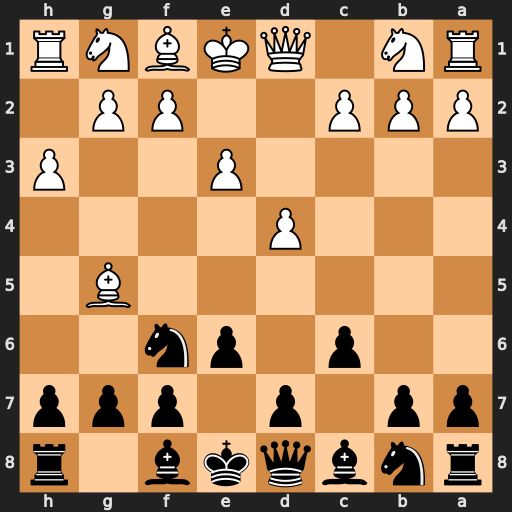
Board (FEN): rnbqkb1r/pp1p1ppp/2p1pn2/6B1/3P4/4P2P/PPP2PP1/RN1QKBNR
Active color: b
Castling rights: KQkq
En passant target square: -
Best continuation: Qa5+ Nd2 Qxg5